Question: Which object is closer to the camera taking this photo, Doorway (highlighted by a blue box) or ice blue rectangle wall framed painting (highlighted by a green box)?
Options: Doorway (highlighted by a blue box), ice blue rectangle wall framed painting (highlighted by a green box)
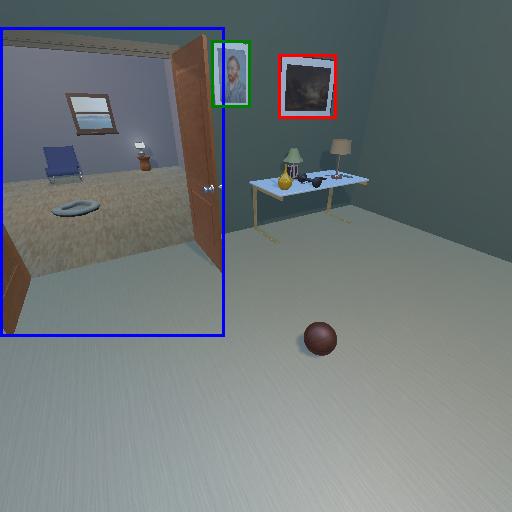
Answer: Doorway (highlighted by a blue box)